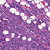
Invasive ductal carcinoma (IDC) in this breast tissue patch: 1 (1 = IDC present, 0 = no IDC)